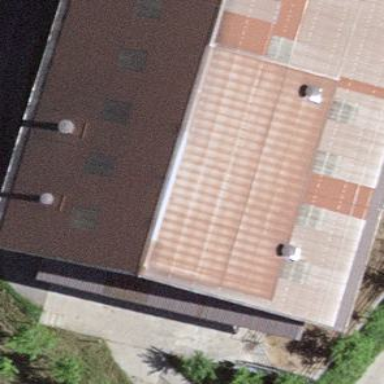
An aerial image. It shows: Gabled building with roof made of roof tiles.